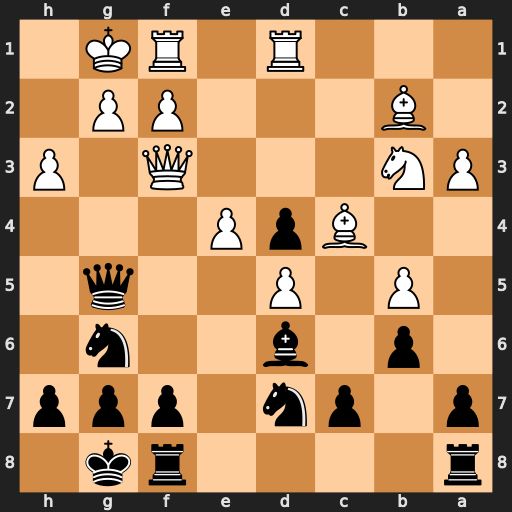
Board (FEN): r4rk1/p1pn1ppp/1p1b2n1/1P1P2q1/2BpP3/PN3Q1P/1B3PP1/3R1RK1
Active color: b
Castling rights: -
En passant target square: -
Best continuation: Nde5 Qf5 Qxf5 exf5 Nxc4